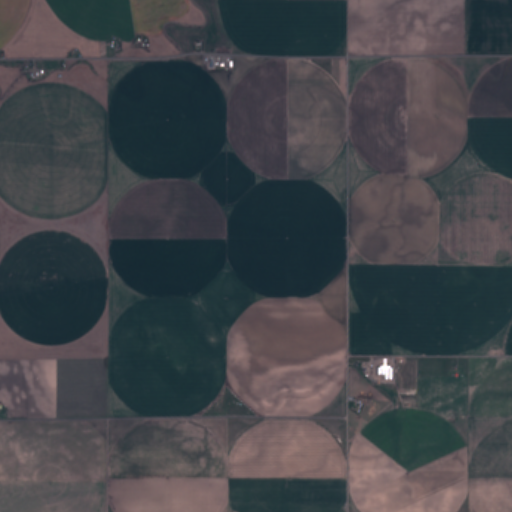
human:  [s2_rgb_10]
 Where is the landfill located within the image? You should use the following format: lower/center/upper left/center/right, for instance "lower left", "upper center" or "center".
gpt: There is no landfill in the image.